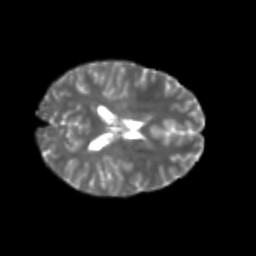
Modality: T2w
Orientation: axial
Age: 20
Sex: female
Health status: healthy
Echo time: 0.074 s